Question: I'm trying to create my first web application using <URL>. I'm used to using ASP.NET MVC 4, so I thought I would use that on the server side and Angular on the client side. But after watching videos and doing research, it appears that it's wrong to mix those two. One of the reasons for that is the routing: Angular routes its own way, as does ASP.NET MVC.
So, for someone familiar with ASP.NET MVC, what server-side web technology could be used with Angular on the front end? I'm at the point of creating a new project in Visual Studio 2013, and these are my choices:

Note: I'm not looking for a debate about why one choice would be better than another; I'm just hoping to hear what possibilities are available. I can investigate from there.
Note 2: I could also use the <URL>, and I might, but that doesn't answer the question of what to use on the server side.
Maybe it makes sense to use ASP.NET Web API in this case? See <URL>.
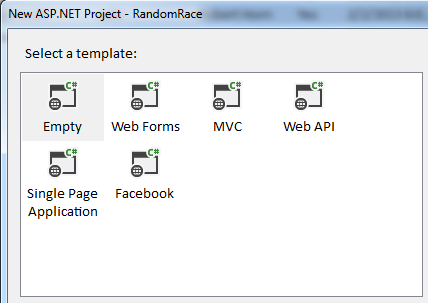
Answer: To me it seems like you are trying to make a Single Page Application. I understand your confusion with routing, so I will explain how we do it.
We have a ASP.NET MVC5 project that also hosts ASP.NET Web API 2. All of our MVC5 routes are being handled by single action in a single controller:
'''
routes.MapRoute("CatchAll", "{*url}",
new { controller = "Home", action = "Index" }
);
'''
This action returns a view and this view is the basic HTML that we need to make the AngularJS application work. This HTML contains in the head the CSS and JavaScript files needed (frameworks and application logic like controllers, directives, services etc) and in the body it contains some basic HTML like the header, footer and the ng-view element where views for each route that you map are rendered.
Now, with the ASP.NET Web API we implement our REST web services that are consumed by the AngularJS application. These web services are returning JSON objects that are well understood by AngularJS and you will use them in your JavaScript application without any friction.
To conclude, any link that you will hit in your browser, like /Home/Index, /Home/Friends, /Account/Settings etc, the server will always return the same HTML and AngularJS will read the URL and will execute the appropriate controller and appropriate view that you have configured in your application.
To read more about Single Page Application: <URL>
To read more about Single Page Applications using AngularJS: <URL>
To read more about REST services: <URL>
---
This is not the end of the story though. I said that any route that you hit, the server will always return the same HTML. Then why use ASP.NET MVC5? This basic HTML can be a static file, right?
Well, this concept will not work when it comes to Search Engine Optimization. Search engines bots are not executing JavaScript, so they expect that all that they need is served with that single hit on your route (link). Also, Facebook does not execute JavaScript, but also expects HTML specific to the page that the user is trying to share.
So, what we did is we created the same routing on the server side as the one mapped on AngularJS and added a filter to each action. This filter checks if the request is being made from a browser, it returns the same HTML for every action. If it is a request from Google or Bing bot, or Facebook scraper, then the filter allows execution of the action and the action returns appropriate HTML for that route. This HTML is very basic, structured really well to be understood by Google, Bind and Facebook and does not include any CSS or JavaScript.